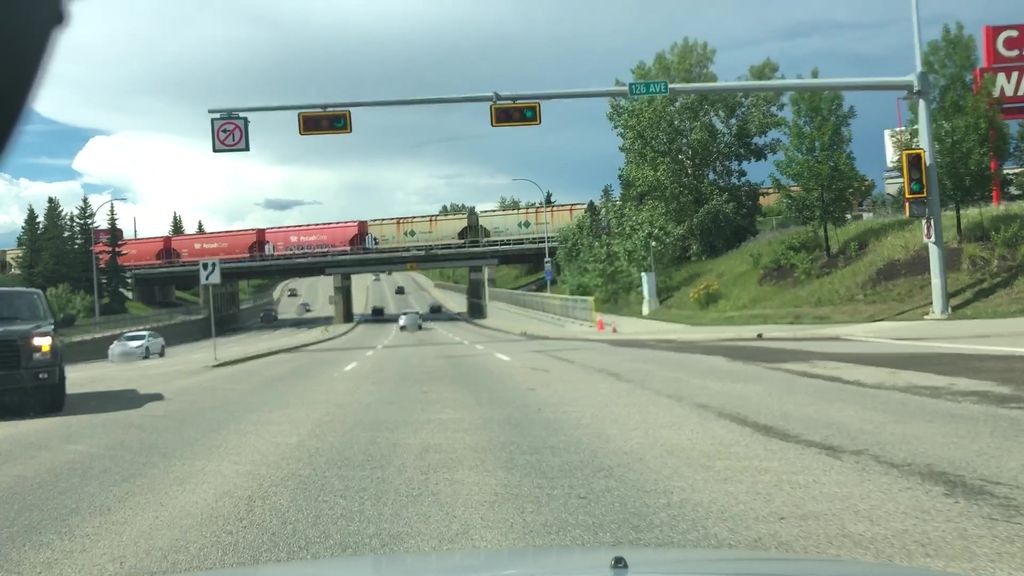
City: edmonton